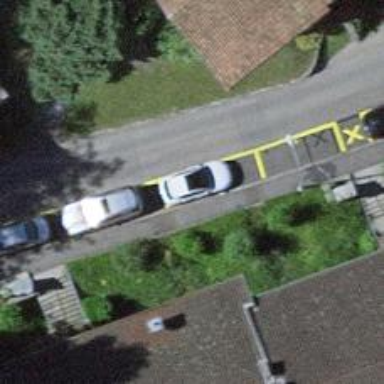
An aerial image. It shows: Parking lane.